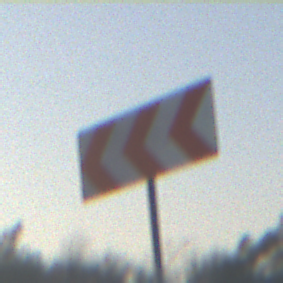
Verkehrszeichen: RichtungstafelnInKurvenGrossRechts
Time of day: Dawn
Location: Outdoor (Nature)
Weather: Clear
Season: NotSpecified
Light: Natural